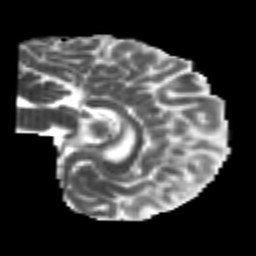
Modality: MD
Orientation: sagittal
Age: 21
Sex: female
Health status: healthy
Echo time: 0.074 s